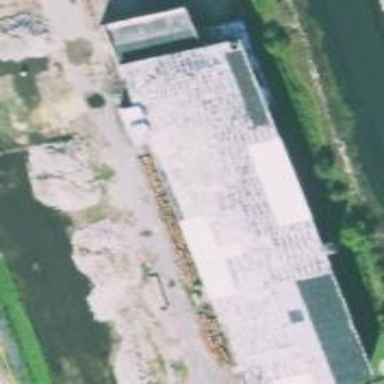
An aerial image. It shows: Industrial building.